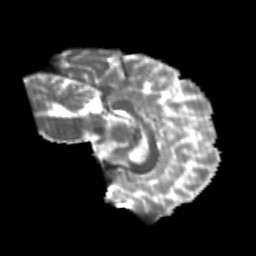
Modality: T2w
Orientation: sagittal
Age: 20
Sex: female
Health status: healthy
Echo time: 0.074 s